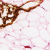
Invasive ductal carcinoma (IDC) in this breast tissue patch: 0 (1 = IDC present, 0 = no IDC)